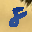
Label: 8